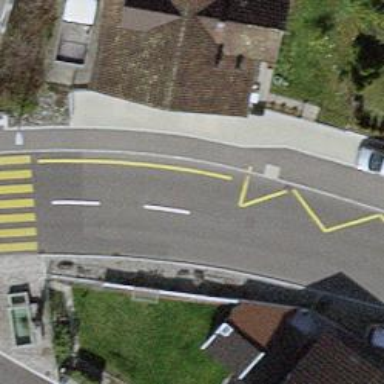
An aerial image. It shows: Public transport stop position.